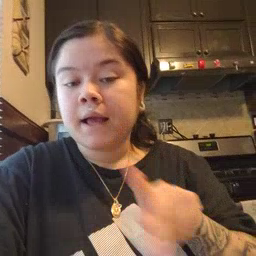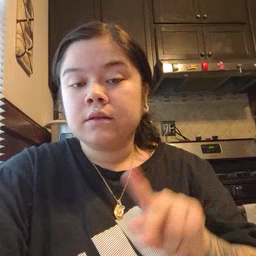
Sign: pen